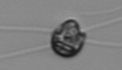
Label: flagellate_morphotype1